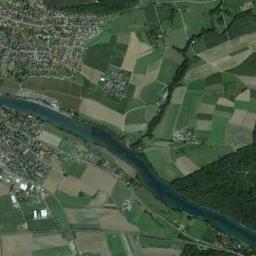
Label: river